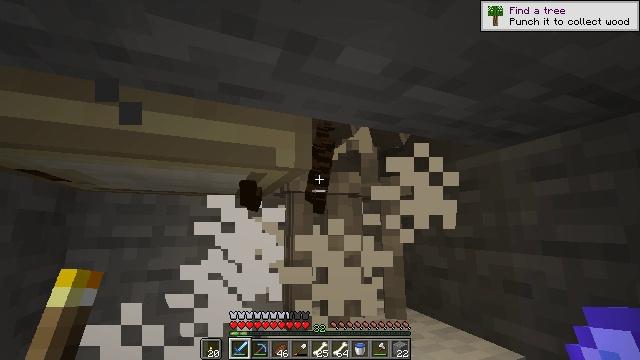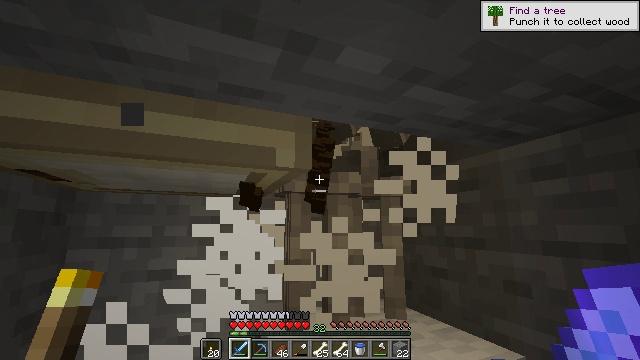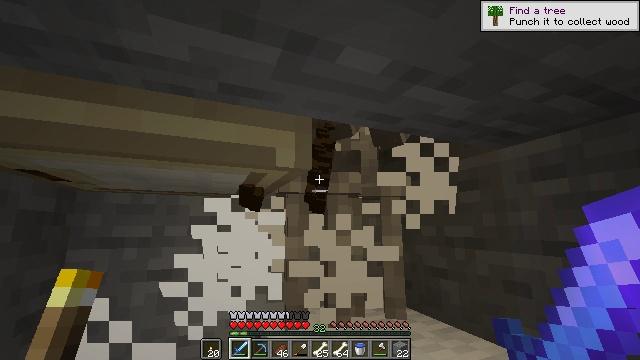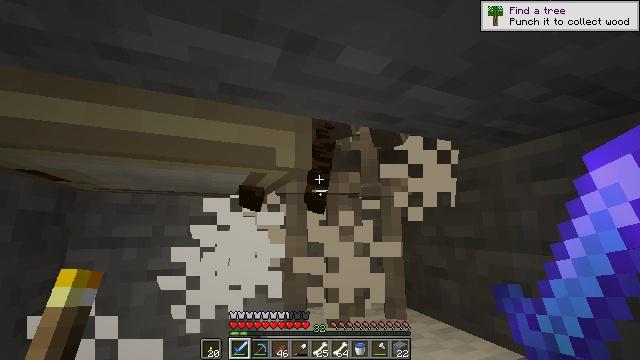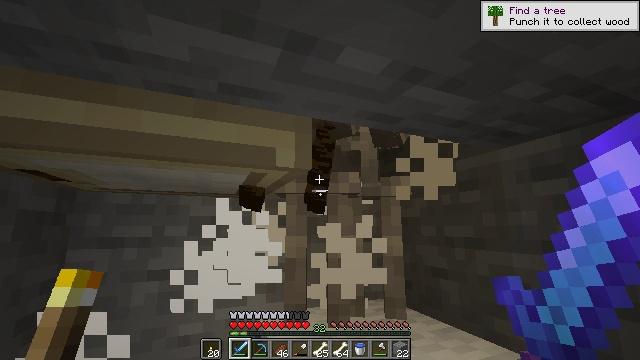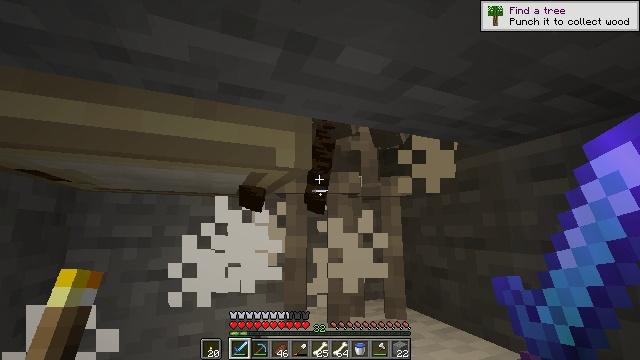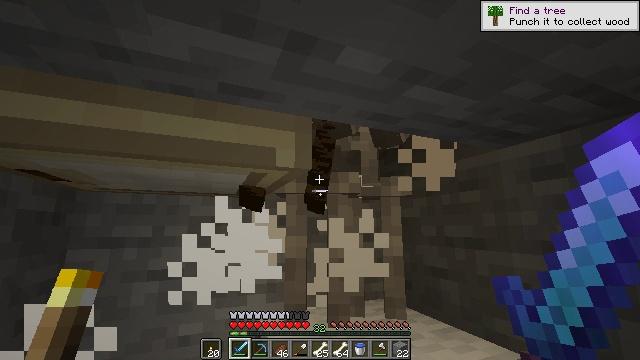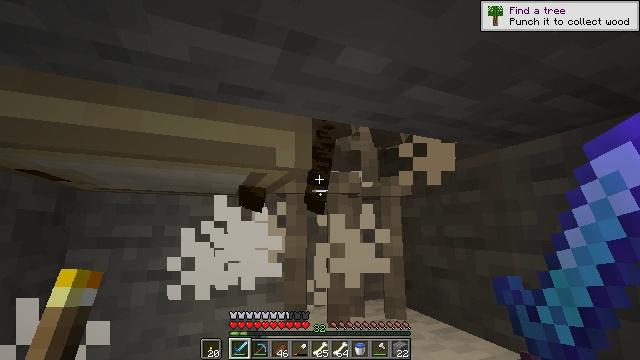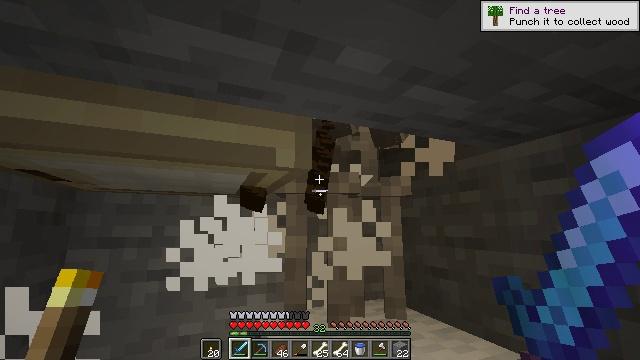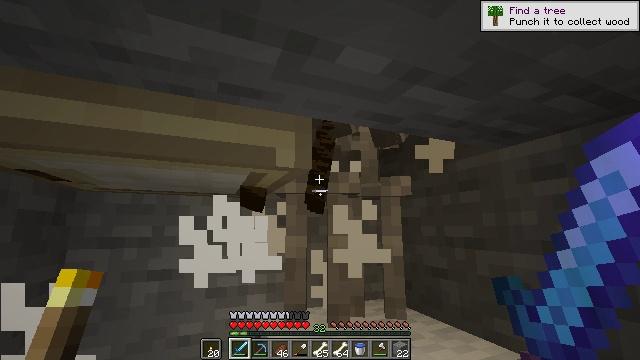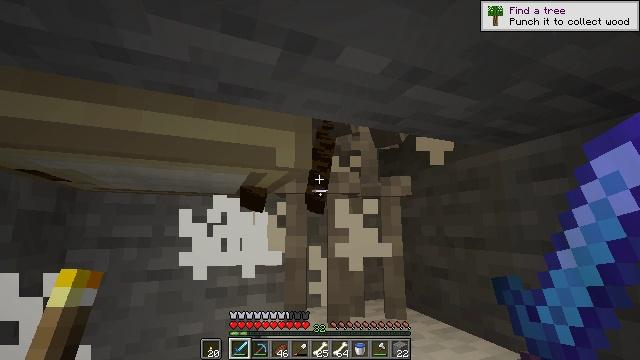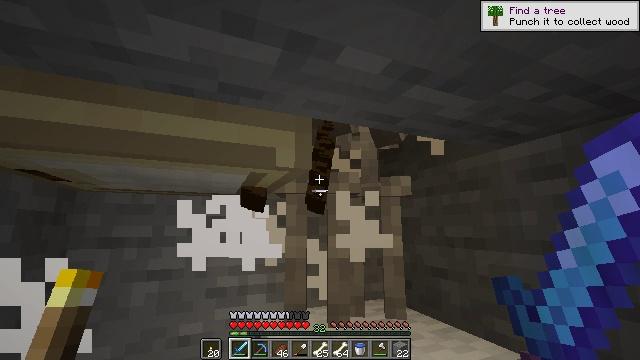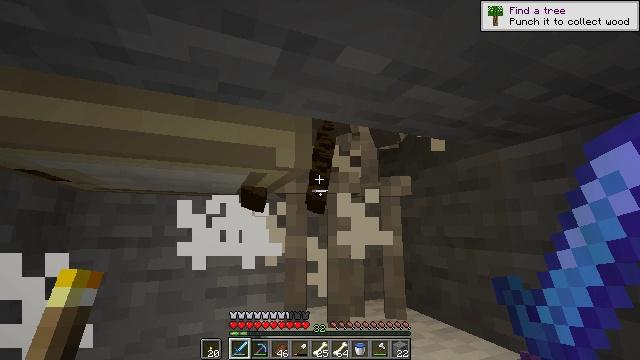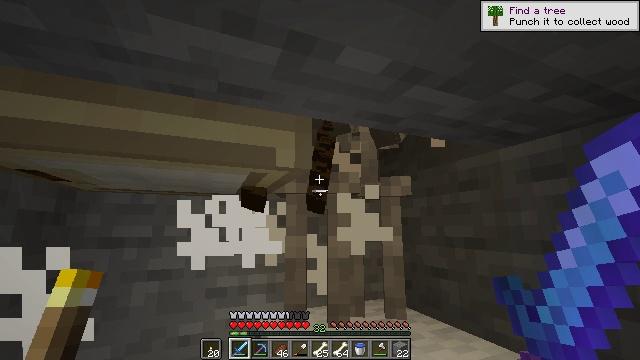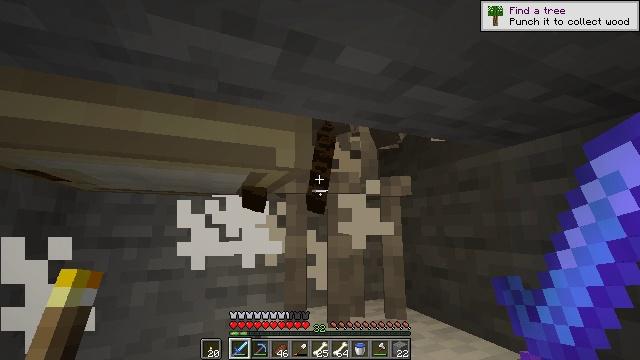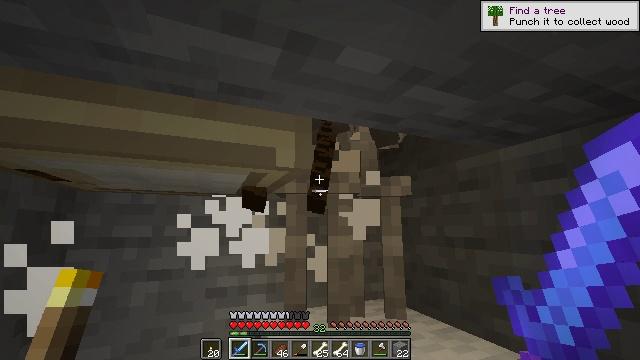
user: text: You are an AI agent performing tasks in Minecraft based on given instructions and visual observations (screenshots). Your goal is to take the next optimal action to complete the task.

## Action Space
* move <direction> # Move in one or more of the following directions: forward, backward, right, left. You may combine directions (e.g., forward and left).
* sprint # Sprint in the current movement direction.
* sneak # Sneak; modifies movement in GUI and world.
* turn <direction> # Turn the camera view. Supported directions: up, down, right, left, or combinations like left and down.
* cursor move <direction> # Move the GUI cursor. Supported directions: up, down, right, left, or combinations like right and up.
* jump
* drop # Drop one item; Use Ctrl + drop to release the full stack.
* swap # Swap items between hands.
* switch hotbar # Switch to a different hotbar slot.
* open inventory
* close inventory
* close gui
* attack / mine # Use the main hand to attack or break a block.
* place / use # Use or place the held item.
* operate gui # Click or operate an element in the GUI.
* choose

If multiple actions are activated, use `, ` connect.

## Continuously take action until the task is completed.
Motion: motion action
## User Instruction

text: Kill mobs.
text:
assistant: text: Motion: attack / mine
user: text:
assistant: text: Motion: attack / mine
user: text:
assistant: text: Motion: attack / mine
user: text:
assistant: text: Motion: attack / mine
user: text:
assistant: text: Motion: attack / mine
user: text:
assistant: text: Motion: attack / mine
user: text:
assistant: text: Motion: attack / mine
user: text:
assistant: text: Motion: attack / mine
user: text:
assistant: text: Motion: attack / mine
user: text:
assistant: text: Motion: attack / mine
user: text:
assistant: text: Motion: attack / mine
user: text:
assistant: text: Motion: no_op
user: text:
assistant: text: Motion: no_op
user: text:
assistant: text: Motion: no_op
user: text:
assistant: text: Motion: no_op
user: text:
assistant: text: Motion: attack / mine
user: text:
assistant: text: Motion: attack / mine
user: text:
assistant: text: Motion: attack / mine
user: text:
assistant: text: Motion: attack / mine
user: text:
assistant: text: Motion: no_op
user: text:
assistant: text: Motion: no_op
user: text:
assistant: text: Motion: no_op
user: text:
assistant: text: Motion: no_op
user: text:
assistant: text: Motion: no_op
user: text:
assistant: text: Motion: no_op
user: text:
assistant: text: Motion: turn right and up
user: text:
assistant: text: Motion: no_op
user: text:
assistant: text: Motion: no_op
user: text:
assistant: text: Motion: no_op
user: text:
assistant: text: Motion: no_op